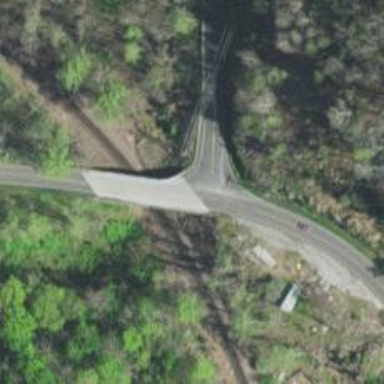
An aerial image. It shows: Secondary road with bridge.